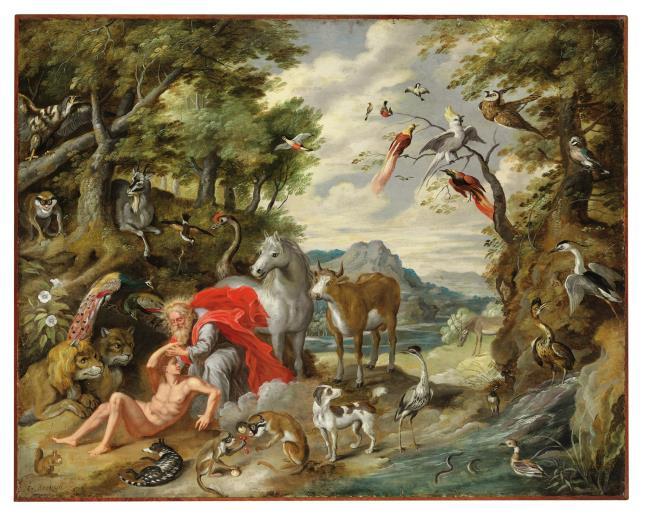
Title: The story of Adam and Eve: the creation of Adam
Artist: Jan Breughel (II)
Earliest date: 1616
Latest date: 1678
Genre: painting
Iconography: cattle
Keywords: Old Testament and Apocrypha, god (male), man, nude, forest landscape, mountain landscape as background, horse, cow, simians (guide term), dog, squirrel, lion, peacock, eagle, goat, fox, parrots (guide term), common crane, Eurasian jay, heron, ibex (animal), European eel